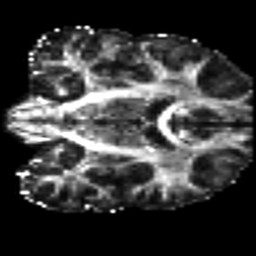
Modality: FA
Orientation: coronal
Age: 26
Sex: male
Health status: ill
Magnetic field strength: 3 T
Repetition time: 8.4 s
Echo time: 0.0926 s